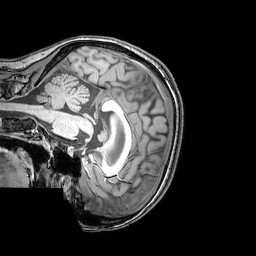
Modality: T1w
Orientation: sagittal
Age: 24
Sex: female
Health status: healthy
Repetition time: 0.081 s
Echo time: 0.037 s